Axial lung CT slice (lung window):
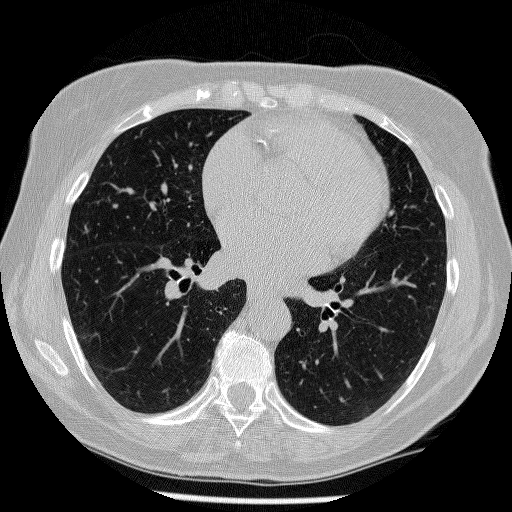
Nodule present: no